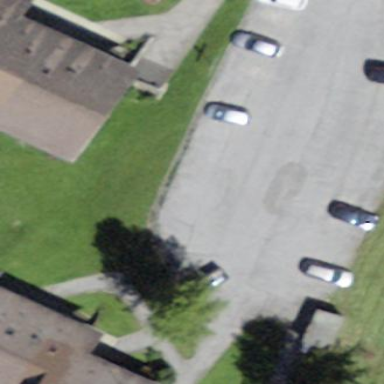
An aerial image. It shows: Parking area with surface.